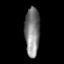
Tissue: prostate
Cell type: Epithelial cells
Senescence score: 0.2432
Nuclear area (px): 714
Mean DAPI intensity: 127.539